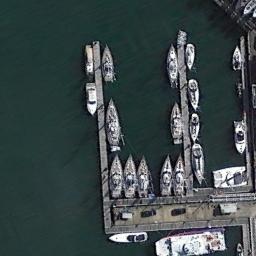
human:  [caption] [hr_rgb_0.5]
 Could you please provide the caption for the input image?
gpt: The colors of ships in harbor are different .

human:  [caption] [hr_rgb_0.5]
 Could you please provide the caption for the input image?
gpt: Many ships are neatly moored in the harbor .

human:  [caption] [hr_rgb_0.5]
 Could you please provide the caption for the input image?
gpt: The harbor has some neatly docked boats and the color of the waters is green .

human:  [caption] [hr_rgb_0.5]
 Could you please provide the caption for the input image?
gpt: There are many ships of different shapes and sizes in the harbor .

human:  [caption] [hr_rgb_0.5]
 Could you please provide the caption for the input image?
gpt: There are some ships at the harbor .